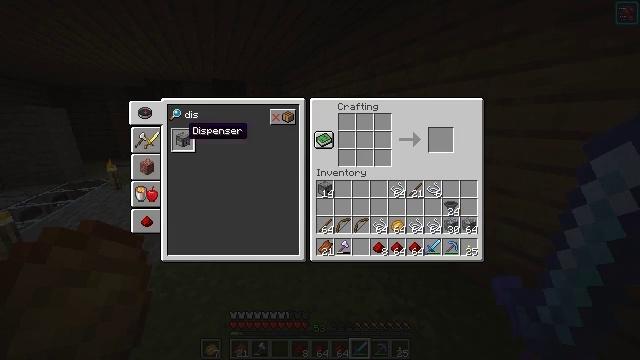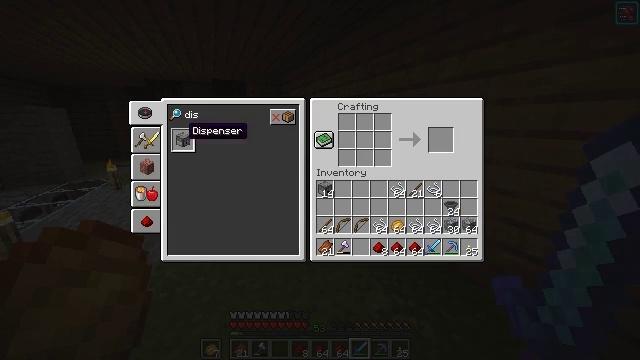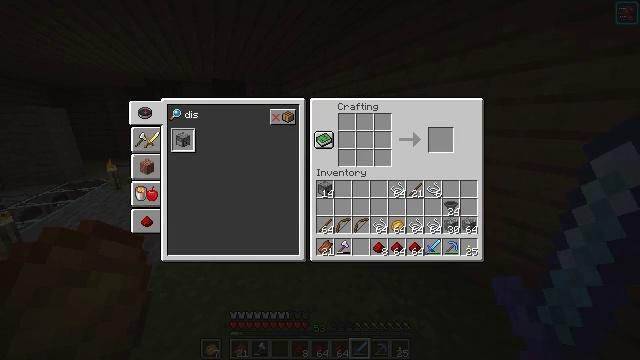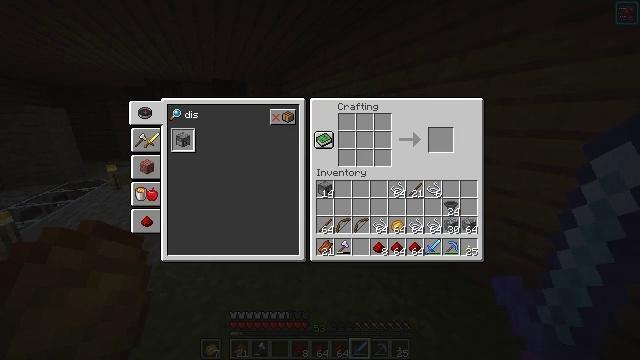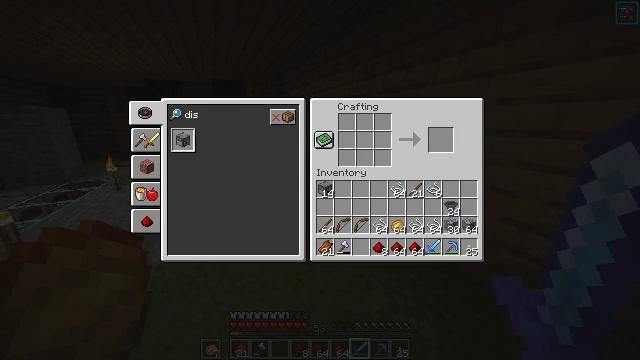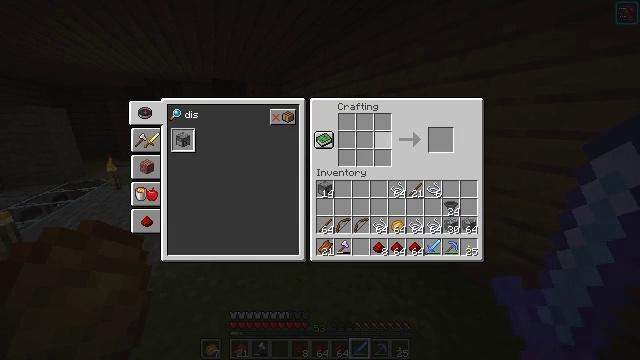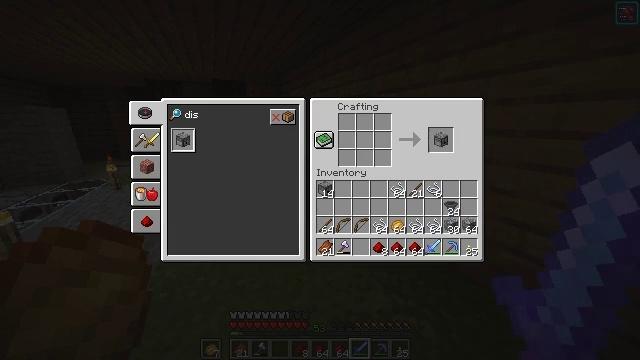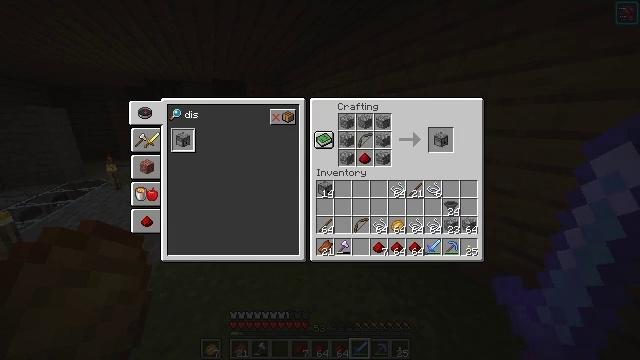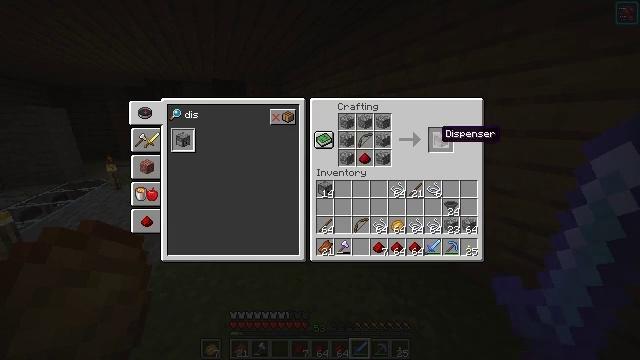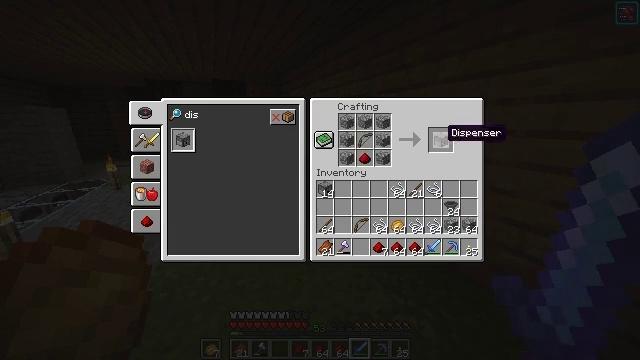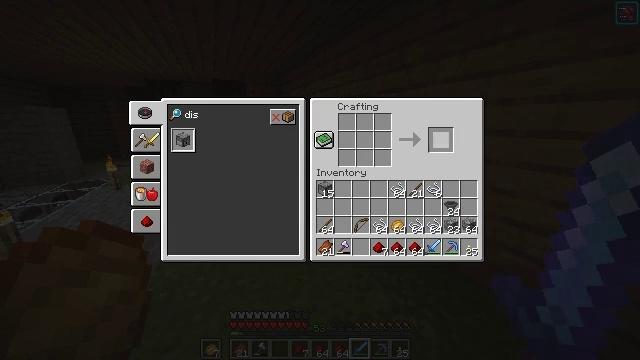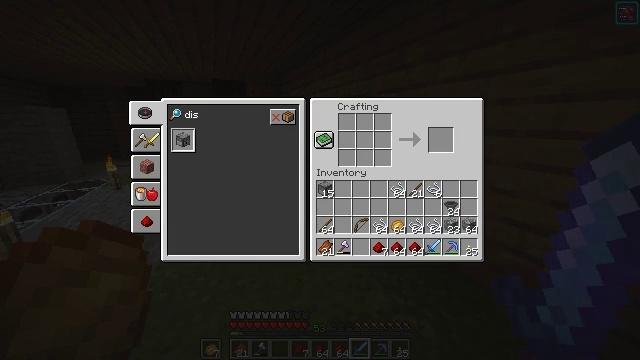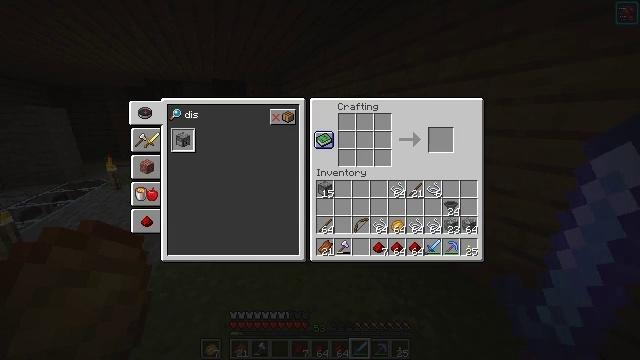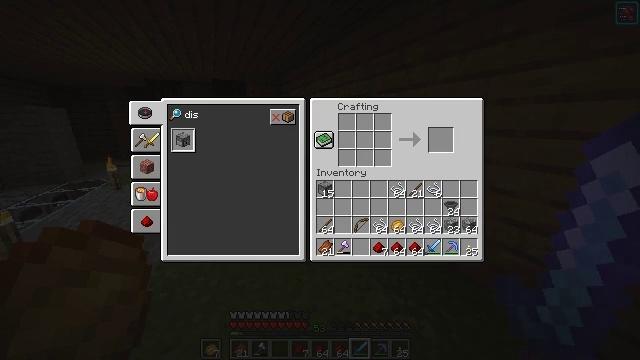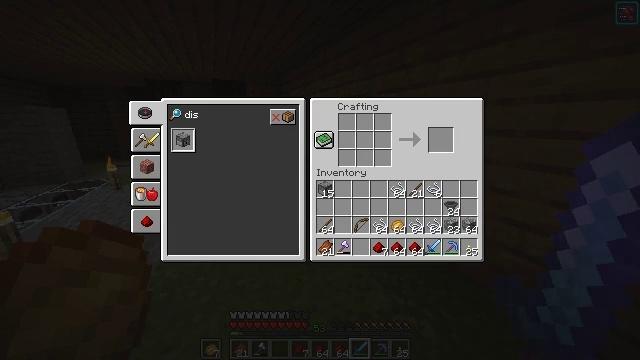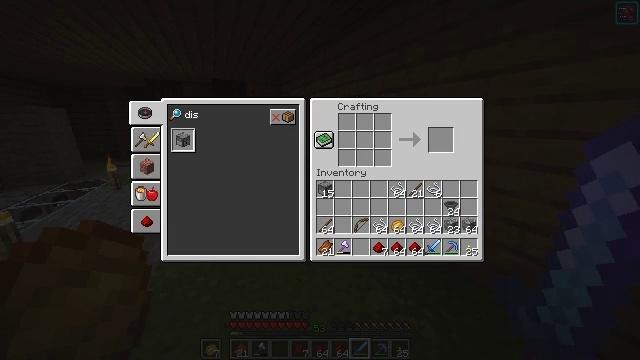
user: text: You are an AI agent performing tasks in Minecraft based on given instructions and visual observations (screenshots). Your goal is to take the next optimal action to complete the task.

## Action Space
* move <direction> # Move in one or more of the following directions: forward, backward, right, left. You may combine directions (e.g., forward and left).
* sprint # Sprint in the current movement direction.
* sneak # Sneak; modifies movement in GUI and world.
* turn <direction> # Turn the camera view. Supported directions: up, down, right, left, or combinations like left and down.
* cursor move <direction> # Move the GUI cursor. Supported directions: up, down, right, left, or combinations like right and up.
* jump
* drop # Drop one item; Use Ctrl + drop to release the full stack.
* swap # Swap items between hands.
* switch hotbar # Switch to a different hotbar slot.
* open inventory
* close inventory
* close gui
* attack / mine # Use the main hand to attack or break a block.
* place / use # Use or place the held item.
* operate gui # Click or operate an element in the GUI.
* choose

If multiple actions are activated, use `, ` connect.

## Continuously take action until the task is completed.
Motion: motion action
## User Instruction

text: Combine resources to craft a dispenser.
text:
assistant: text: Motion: sneak, operate gui
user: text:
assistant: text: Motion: sneak, cursor move right
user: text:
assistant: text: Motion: sneak, cursor move right
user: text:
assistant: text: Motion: sneak, cursor move right
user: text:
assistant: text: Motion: sneak, cursor move right
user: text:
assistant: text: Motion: sneak, cursor move right
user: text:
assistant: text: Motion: sneak, cursor move right
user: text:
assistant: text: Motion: sneak, cursor move right
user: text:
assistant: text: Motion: sneak
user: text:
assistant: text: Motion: sneak, operate gui
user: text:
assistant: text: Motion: sneak, cursor move left
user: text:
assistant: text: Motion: sneak, cursor move left
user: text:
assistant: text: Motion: sneak, cursor move left
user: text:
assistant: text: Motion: sneak, cursor move left
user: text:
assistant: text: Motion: sneak, cursor move left
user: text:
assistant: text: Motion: sneak
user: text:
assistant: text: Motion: sneak, cursor move left
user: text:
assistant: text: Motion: sneak, operate gui
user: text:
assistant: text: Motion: sneak, cursor move right, operate gui
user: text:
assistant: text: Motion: sneak, cursor move right
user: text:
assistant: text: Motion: sneak, cursor move right
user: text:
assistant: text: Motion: sneak, cursor move right
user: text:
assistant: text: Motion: sneak, cursor move right
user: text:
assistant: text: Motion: sneak, cursor move right
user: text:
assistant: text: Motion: sneak, cursor move right
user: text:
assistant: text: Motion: sneak, cursor move right
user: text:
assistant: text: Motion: sneak, operate gui
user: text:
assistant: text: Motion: sneak, operate gui
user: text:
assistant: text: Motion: sneak
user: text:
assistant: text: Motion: sneak, cursor move left